The picture encodes a bearing's raw vibration samples as pixel intensities in a 2-D grid. Classify the bearing condition as one of: normal, inner_race, outer_race, ball.
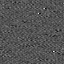
Answer: inner_race